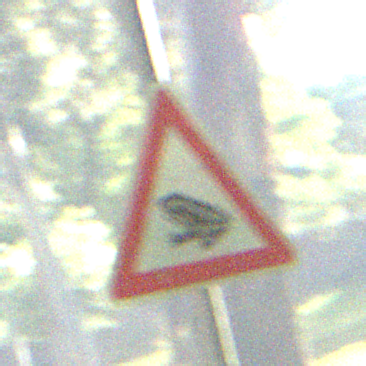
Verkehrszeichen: AmphibienwanderungRechts
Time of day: MorningAfternoon
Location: Outdoor (Nature)
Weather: Clear
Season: NotSpecified
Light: Natural